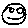
Label: smiley face